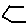
Label: hexagon